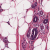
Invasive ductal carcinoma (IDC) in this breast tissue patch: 0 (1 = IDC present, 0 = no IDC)